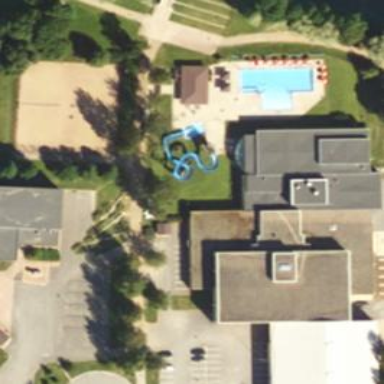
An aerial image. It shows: Water slide attraction.